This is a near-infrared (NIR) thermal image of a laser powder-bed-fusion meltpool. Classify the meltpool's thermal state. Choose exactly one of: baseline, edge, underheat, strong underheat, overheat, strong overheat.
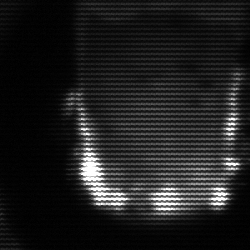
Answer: baseline